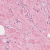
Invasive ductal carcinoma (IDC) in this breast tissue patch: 0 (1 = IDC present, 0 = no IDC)